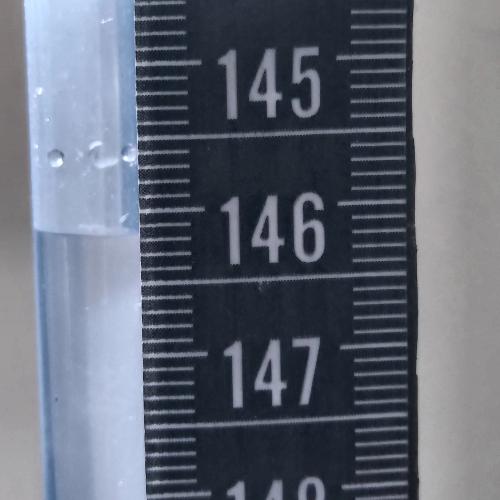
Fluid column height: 146.1 cm